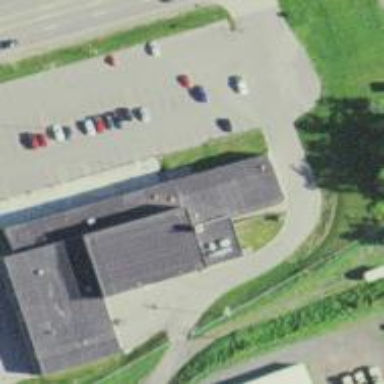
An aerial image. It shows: Public building.